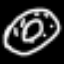
Label: donut